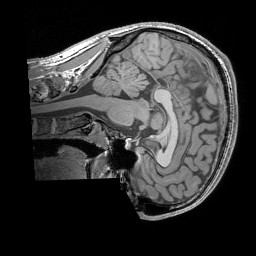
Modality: T1w
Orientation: sagittal
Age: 25
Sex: male
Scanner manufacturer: siemens
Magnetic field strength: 3 T
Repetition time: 1.83 s
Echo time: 0.00303 s